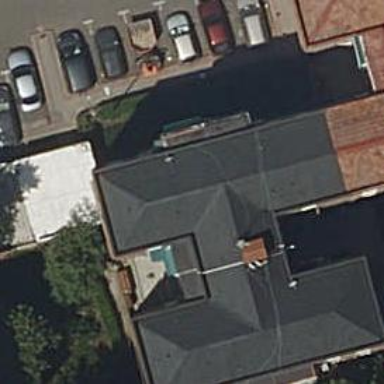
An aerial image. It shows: Pharmacy providing healthcare services.